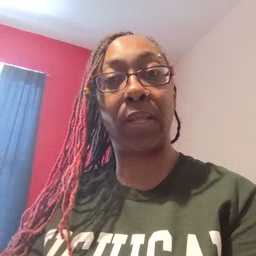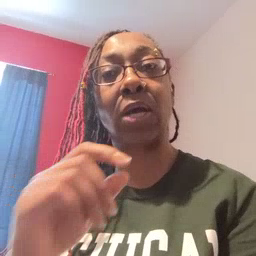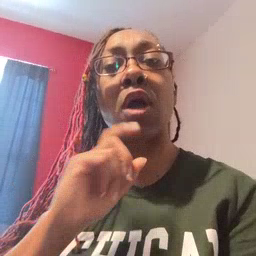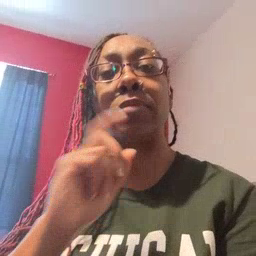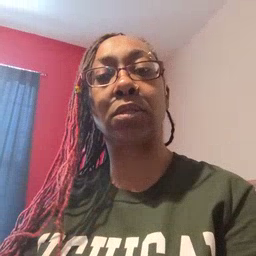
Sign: garbage